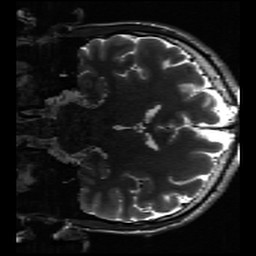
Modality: inplaneT2
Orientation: coronal